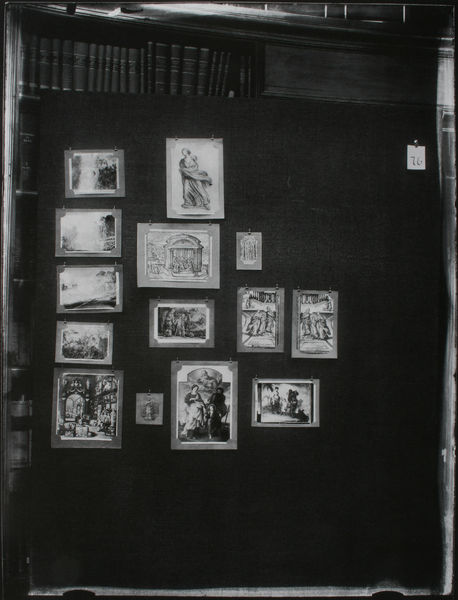
Titel: Der Bilderatlas Mnemosyne - Tafel 76
Künstler: Aby Warburg
Standort: London
Institution: Warburg Institute ©
Schlagwörter: gemälde, schatten, weiß, landschaft, menschen, fenster, frau, grau, hintergrund, holz, licht, raum, schwarz, zimmer, tuch, regal, wand, architektur, mensch, rahmen, statue, bilder, bilderrahmen, bücher, fotos, schrank, klein, saal, tafel, reflexe, lichtreflexe, foto, fotografie, buch, schwarzweiss, gestalten, rom, photo, ausstellung, bücherregal, buchrücken, zahl, ziffer, bibliothek, regale, sammlung, heilige, maria, forschung, fotographie, szenen, nummer, bücherschrank, abbildungen, drucke, zeichnungen, aufnahmen, fotografien, photos, postkarten, erinnerungen, ferau, sechzehn, vierzehn, stecknadeln, warburg, photographien, fünfzehn, kopien, aby warburg, aby, mnemosyne, pinnwand, der bilderatlas mnemosyne, bücherrücken, kollektion, bildatlas, mnemosyne atlas, phptos, 15, tafel 16, 14, 16, 76, vergleichendes sehen, marisa